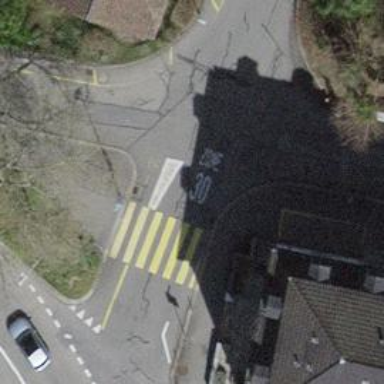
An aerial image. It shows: Uncontrolled zebra crossing with notable zebra markings.